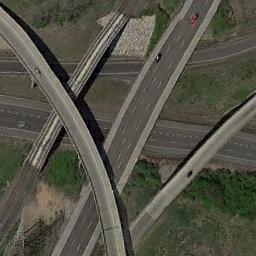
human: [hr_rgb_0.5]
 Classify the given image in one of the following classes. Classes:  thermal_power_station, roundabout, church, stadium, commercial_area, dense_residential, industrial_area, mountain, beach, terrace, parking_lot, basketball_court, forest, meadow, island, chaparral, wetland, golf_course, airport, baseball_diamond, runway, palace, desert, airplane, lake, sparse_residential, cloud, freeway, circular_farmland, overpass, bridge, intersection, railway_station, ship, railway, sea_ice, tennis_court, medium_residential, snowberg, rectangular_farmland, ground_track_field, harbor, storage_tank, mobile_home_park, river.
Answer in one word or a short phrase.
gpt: overpass